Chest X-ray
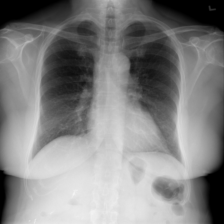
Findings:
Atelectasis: negative
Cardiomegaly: negative
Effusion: negative
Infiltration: negative
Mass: negative
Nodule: negative
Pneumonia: negative
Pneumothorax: negative
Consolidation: negative
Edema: negative
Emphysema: negative
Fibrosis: negative
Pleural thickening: negative
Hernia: negative